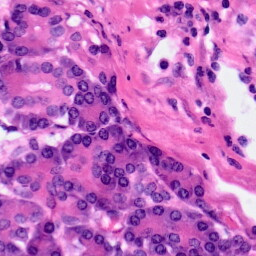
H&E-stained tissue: Pancreatic